Question: Using AngularJS + Express
I have the following code to proxy my requests to a remote service:
'''
app.get('/api.json', function (req, res) {
req.pipe(request("http://test-api.com/api.json")).pipe(res);
});
app.post('/api.json', function (req, res) {
req.pipe(request.post("http://test-api.com/api.json")).pipe(res);
});
'''
All GET requests works fine, however the requests are pending in my browser.
Here is how I post:
'''
$http({
method: 'POST',
url: '/api.json',
data: $.param({
"title": not.title,
"desc": not.description
}), // pass in data as strings
headers: { 'Content-Type': 'application/x-www-form-urlencoded' }
}).success(function () {alert("Success");});
'''
What's wrong?
Here is the request as seen on the console:

What should I check to give more information?
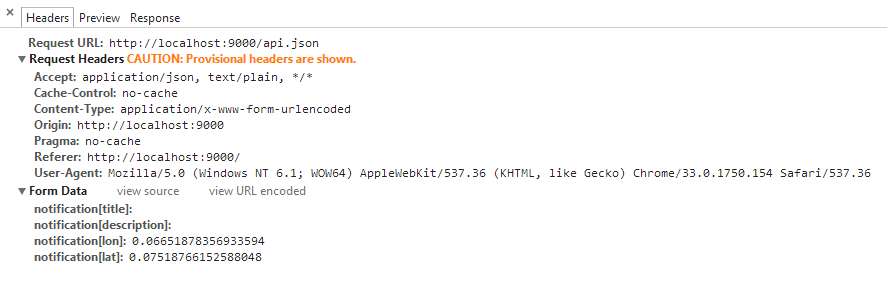
Answer: You should have mentioned you were using the request library:
<URL>
request.post() is expecting the form either as the second parameter:
'''
request.post('http://service.com/upload', {form:{key:'value'}})
'''
or as a chained call:
'''
request.post('http://service.com/upload').form({key:'value'})
'''
Because you're not passing it as an argument, request.form() is not making any request at all, waiting for you to call .form(). But since you're not doing that either, . You can see that in the chrome developer tools network tab, where the request will show a "(failed)" status code.
So just obtain the form data from the current request and pass it to request.form and it should work.
For future reference, a debugger would have told you what the mistake was instantly. I recommend the one included with Webstorm, but feel free to use any debugger at all.
Edit: Haven't tried but this is what I would try
'''
app.post('/api.json', function (req, res) {
req.pipe(request.post("http://test-api.com/api.json", {form:req.body})).pipe(res);
});
'''